Here is the raw acceleration-versus-time signal recorded on a bearing housing. Based on the visible evidence, which condition applies: normal, inner_race, outer_race, ball?
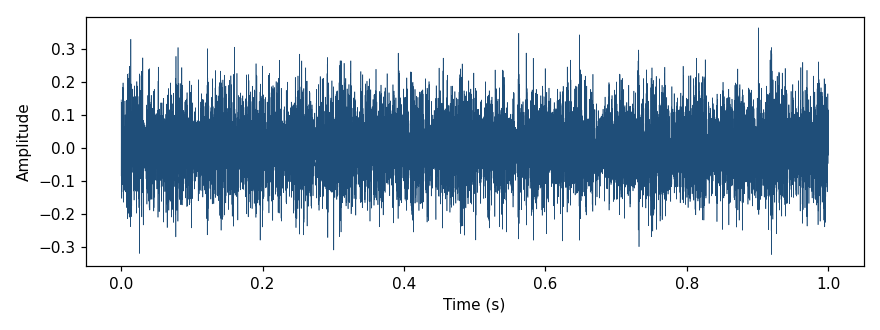
Answer: outer_race